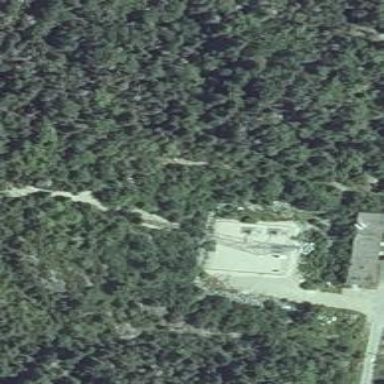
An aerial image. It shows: Communication mast tower.